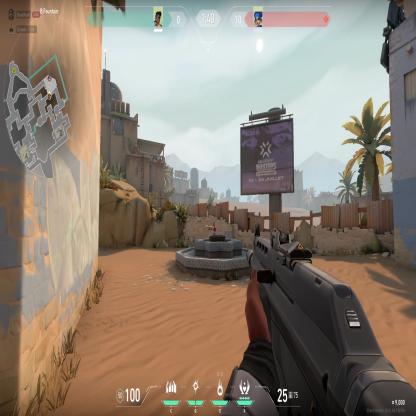
Label: enemy